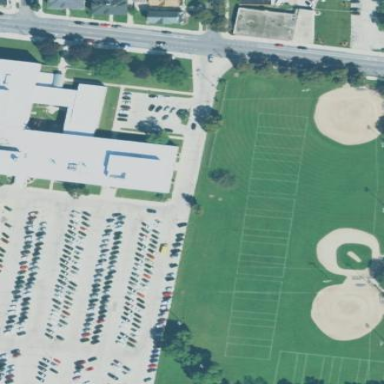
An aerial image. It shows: Grass pitch designated for softball games.